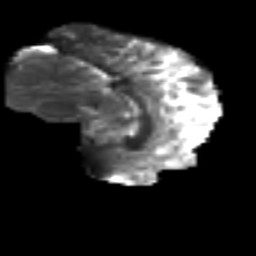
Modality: T2w
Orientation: sagittal
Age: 32
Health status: ill
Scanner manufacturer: philips
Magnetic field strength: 3 T
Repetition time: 9 s
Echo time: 0.127 s